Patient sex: M
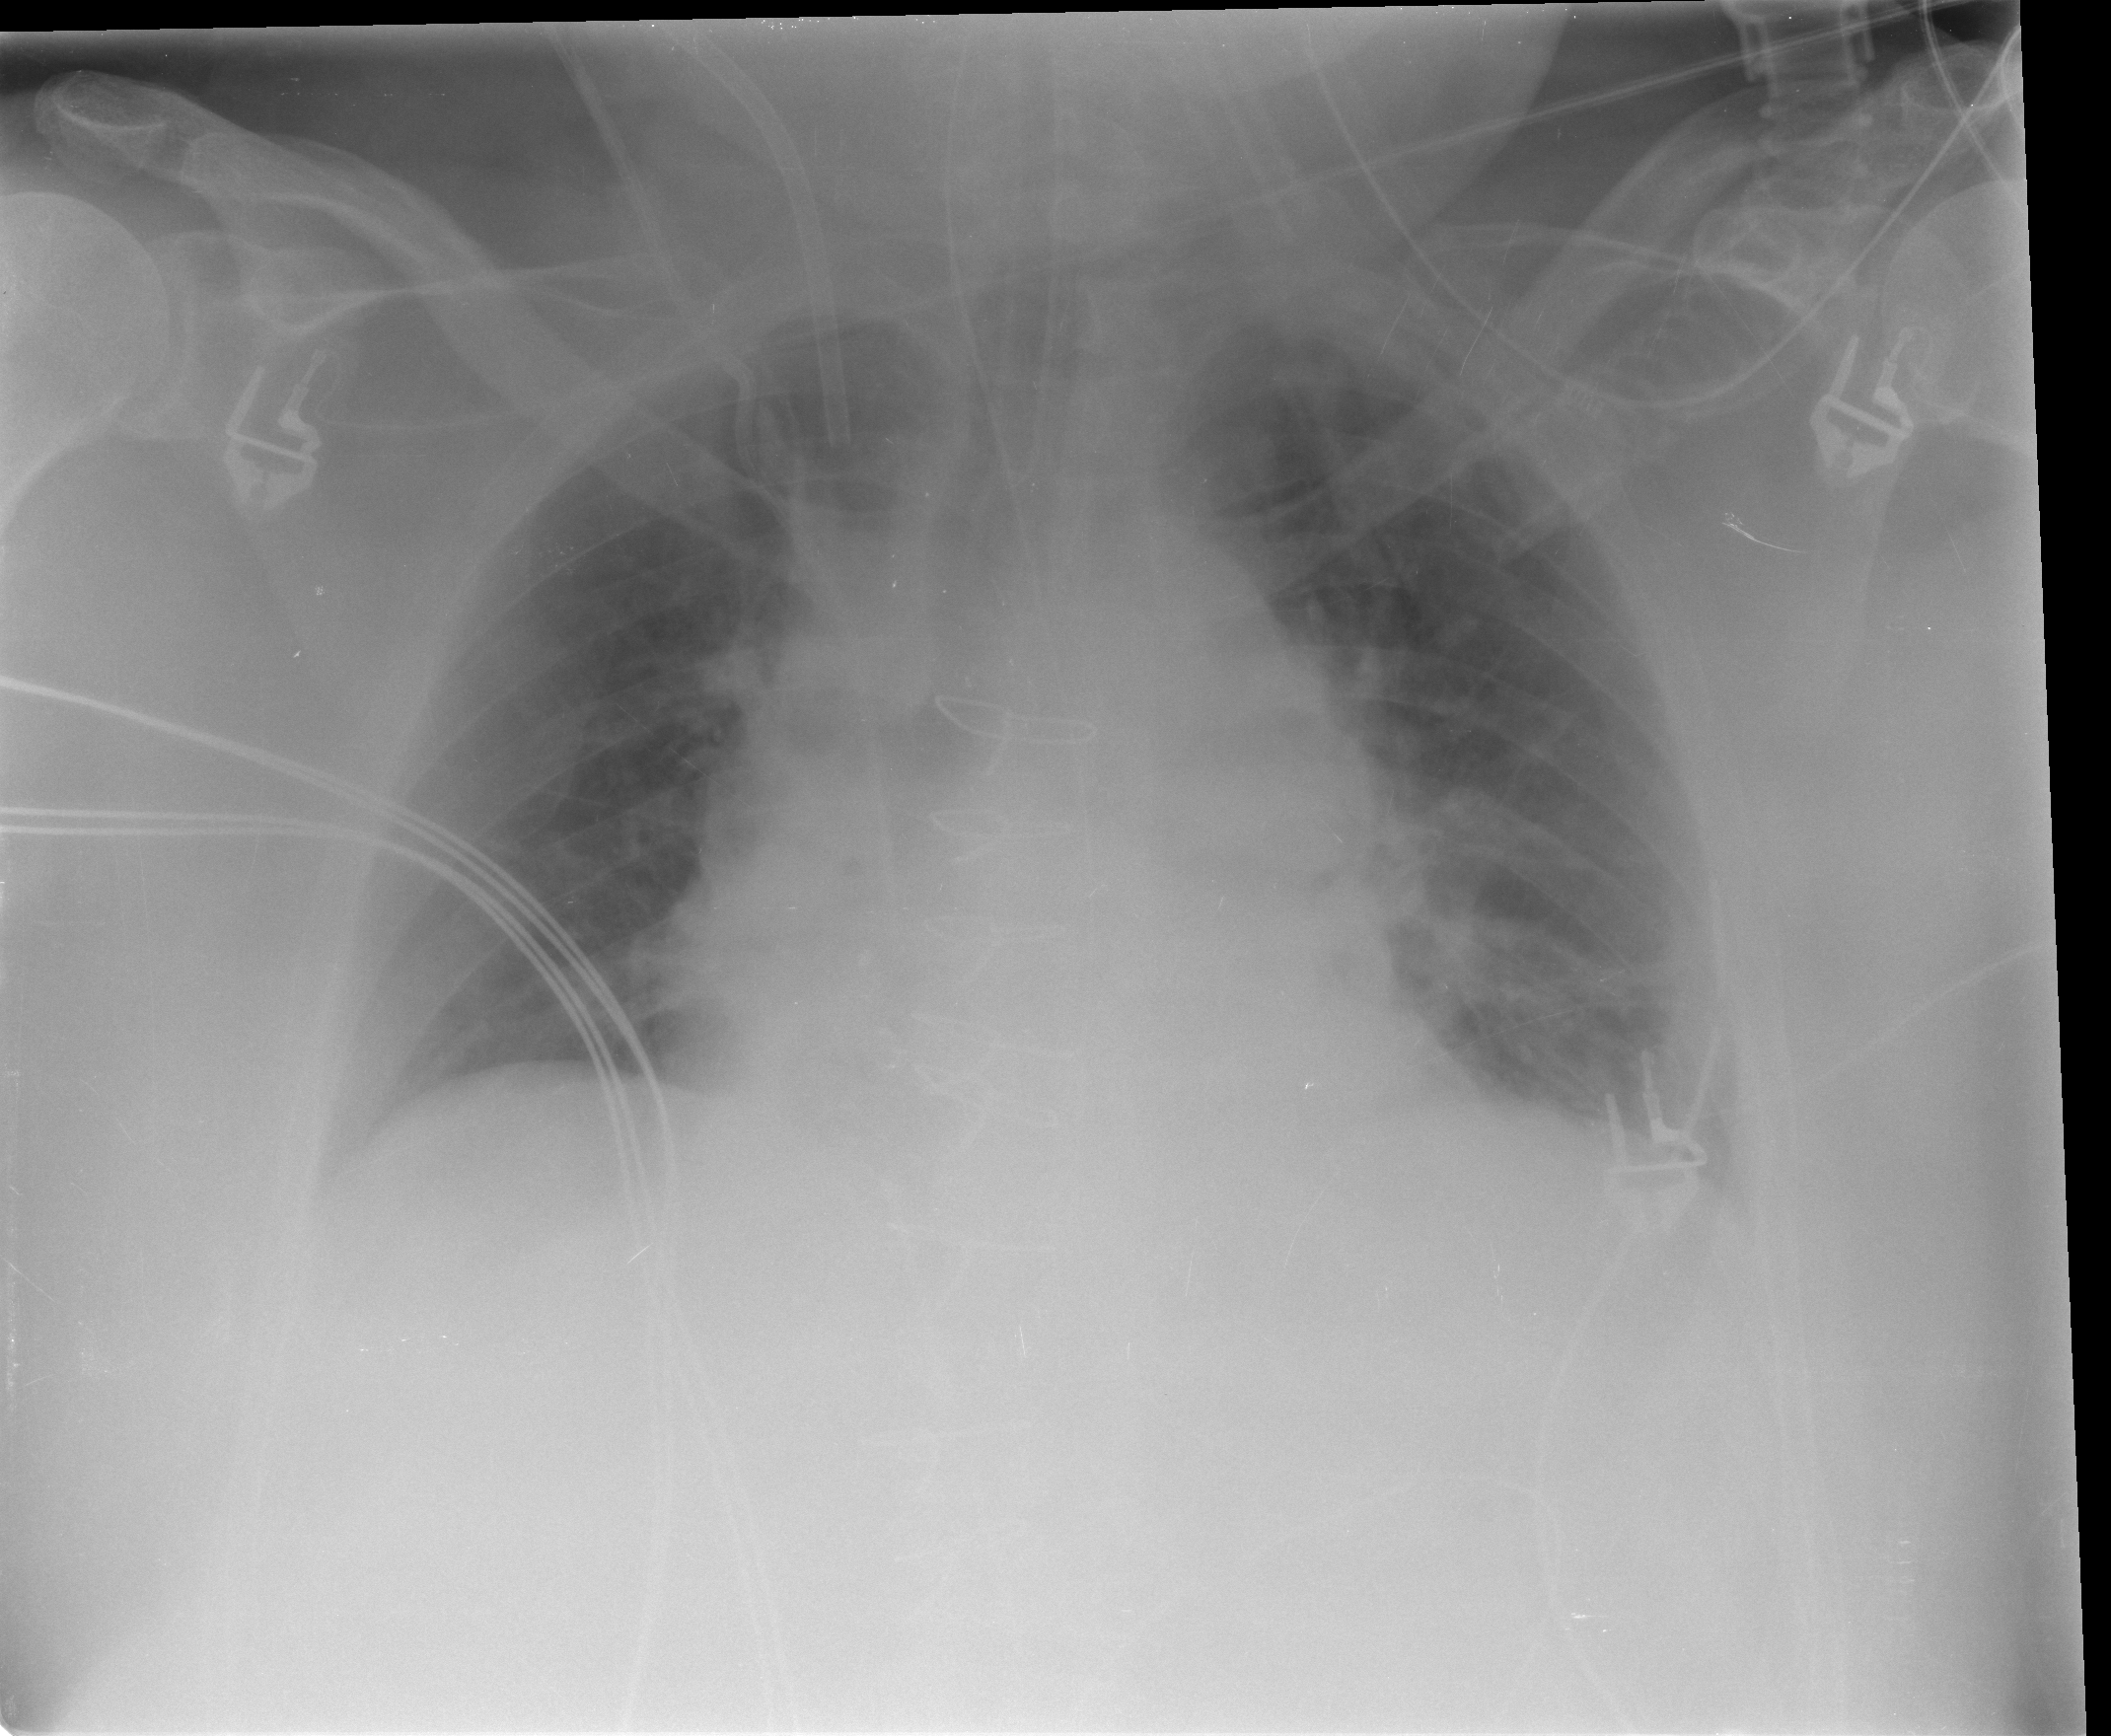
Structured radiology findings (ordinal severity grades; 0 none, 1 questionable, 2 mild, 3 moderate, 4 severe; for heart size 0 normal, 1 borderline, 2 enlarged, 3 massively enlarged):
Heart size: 2
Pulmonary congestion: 1
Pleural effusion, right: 0
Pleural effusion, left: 0
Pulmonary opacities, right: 0
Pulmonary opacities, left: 0
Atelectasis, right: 0
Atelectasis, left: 2